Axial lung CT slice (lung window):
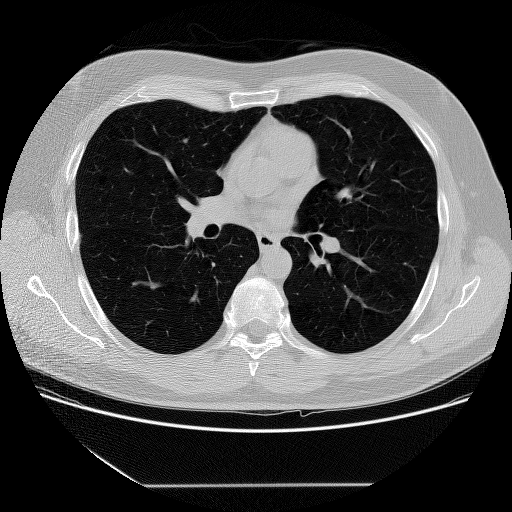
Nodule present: no